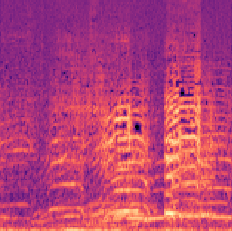
Sound class: Cow